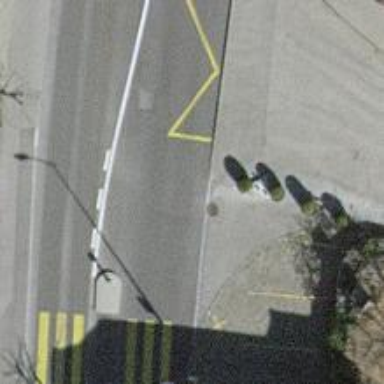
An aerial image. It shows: Bollard.